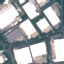
Land use / land cover: Industrial